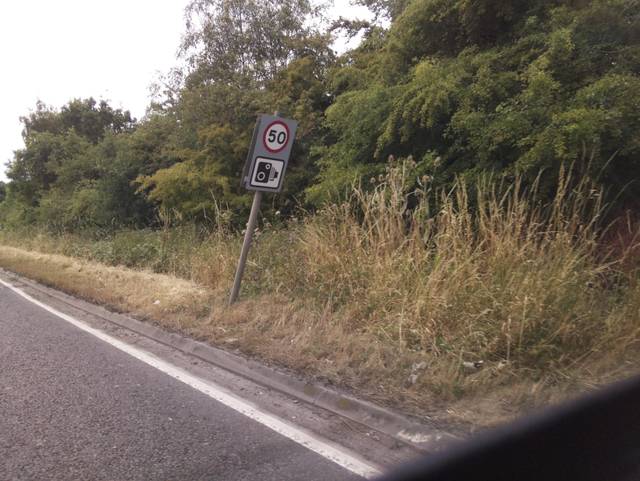
Region: United Kingdom
Coordinates: 51.294, -1.045